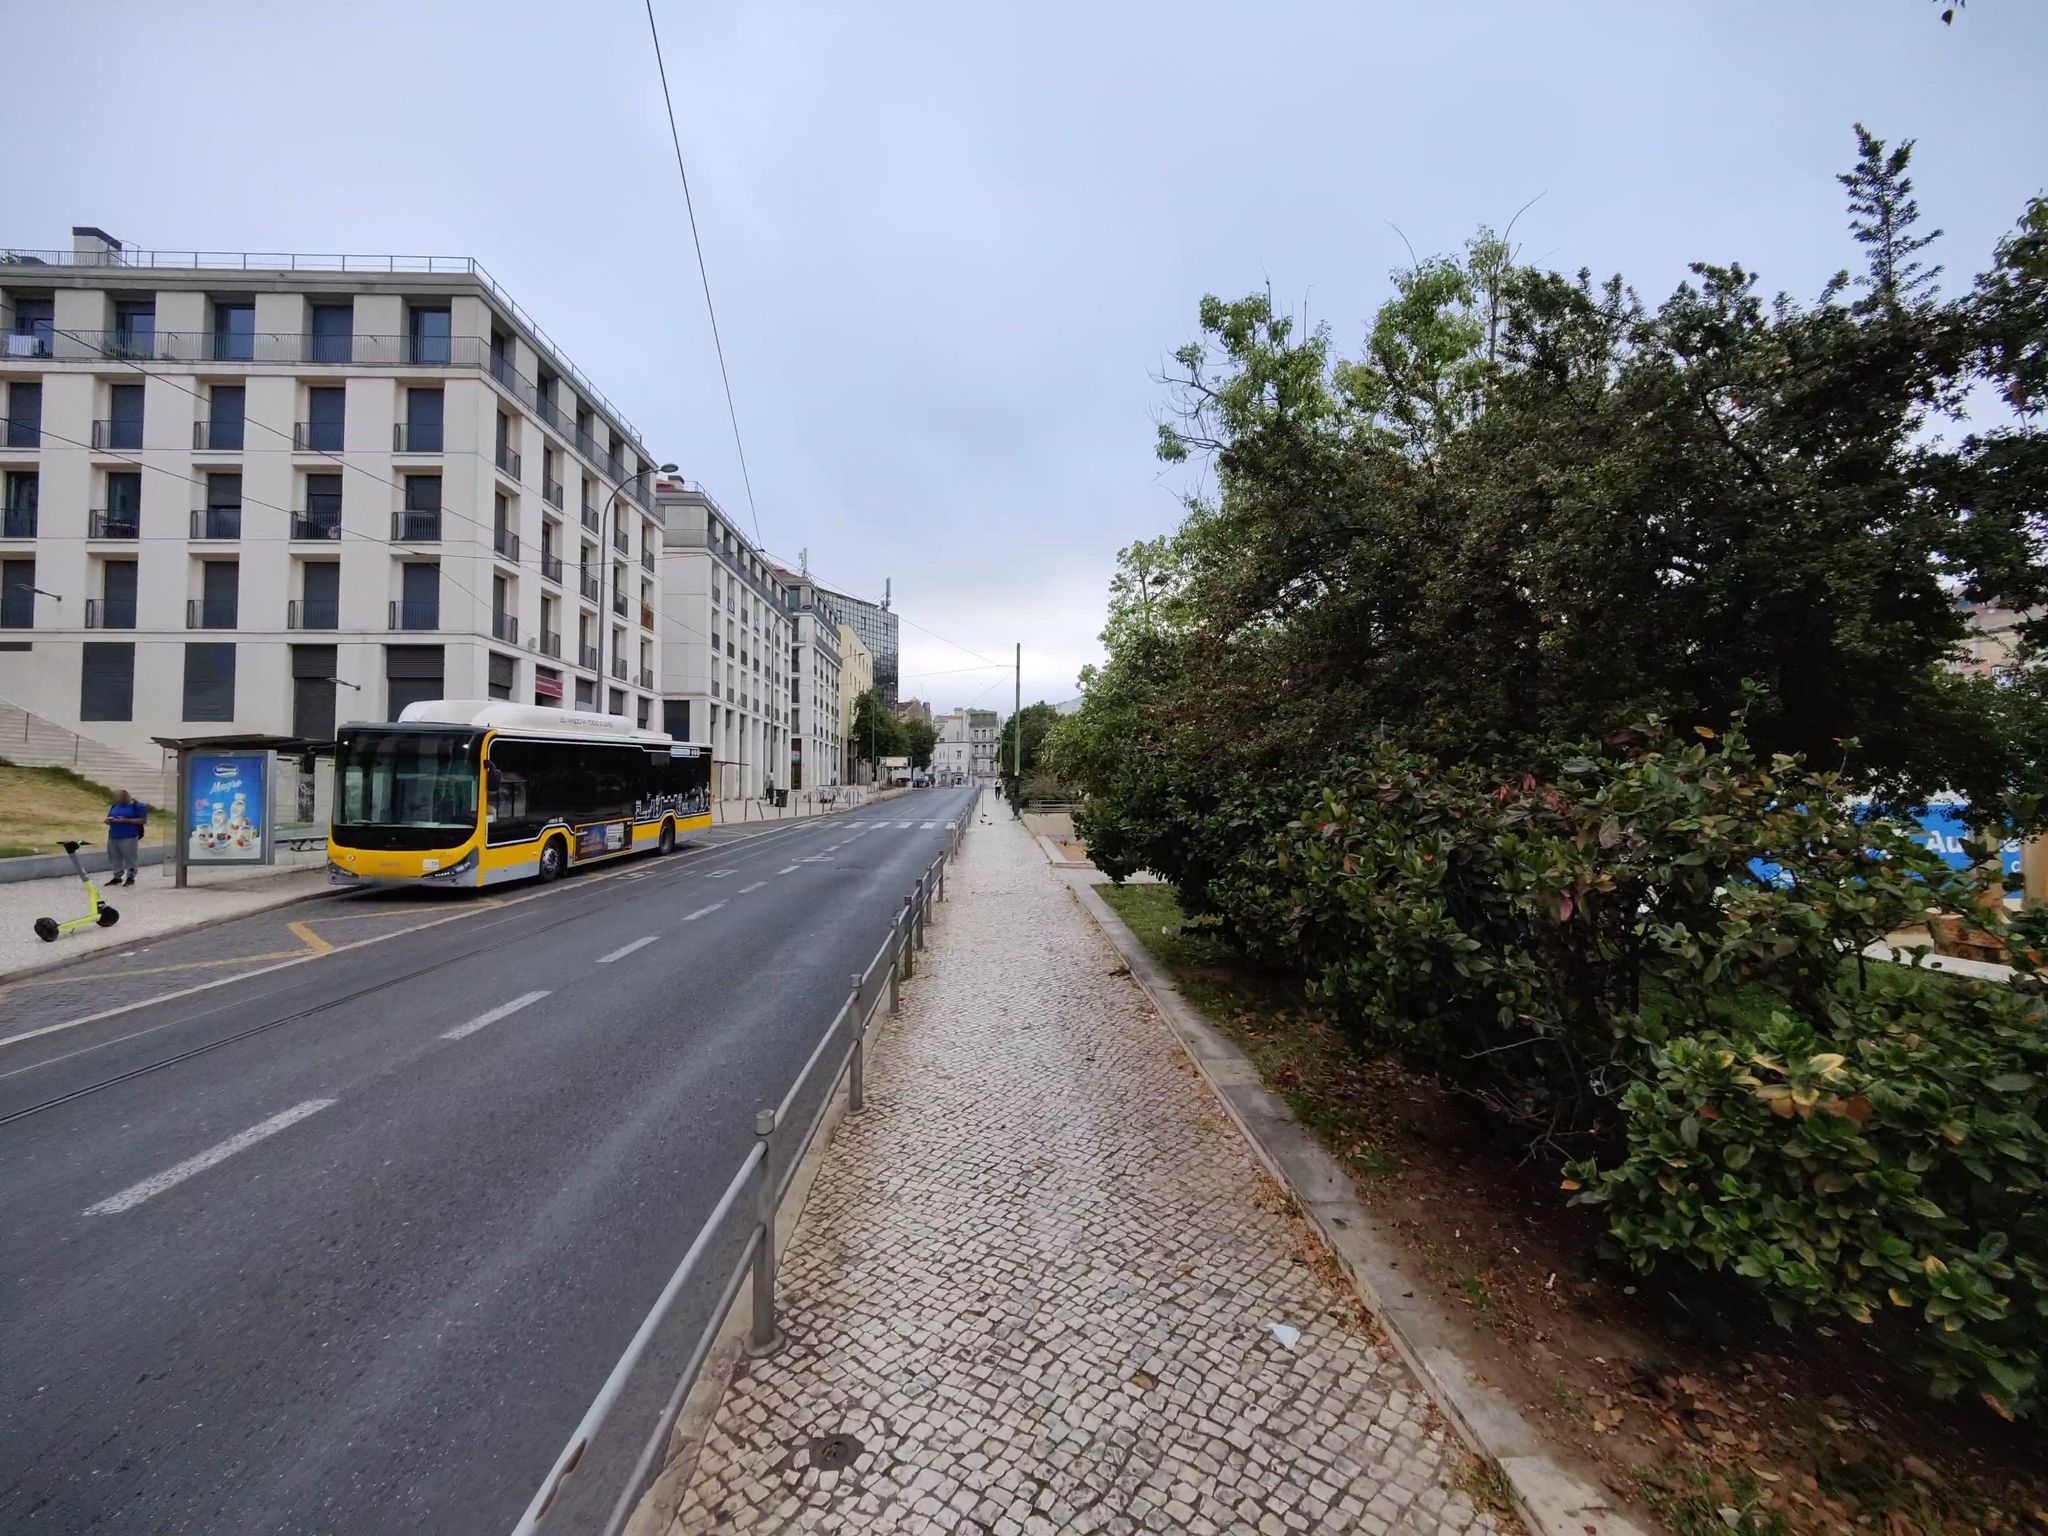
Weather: clear
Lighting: day
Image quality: good
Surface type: cycling surface
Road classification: primary
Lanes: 2
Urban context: urban centre
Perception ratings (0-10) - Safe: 8.45, Lively: 7.6, Beautiful: 9.01, Boring: 2.52, Depressing: 1.76, Wealthy: 7.13